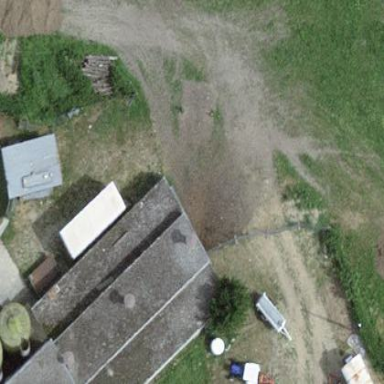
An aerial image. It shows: Farmyard area.